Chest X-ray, PA view. Patient: 49 years old, sex F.
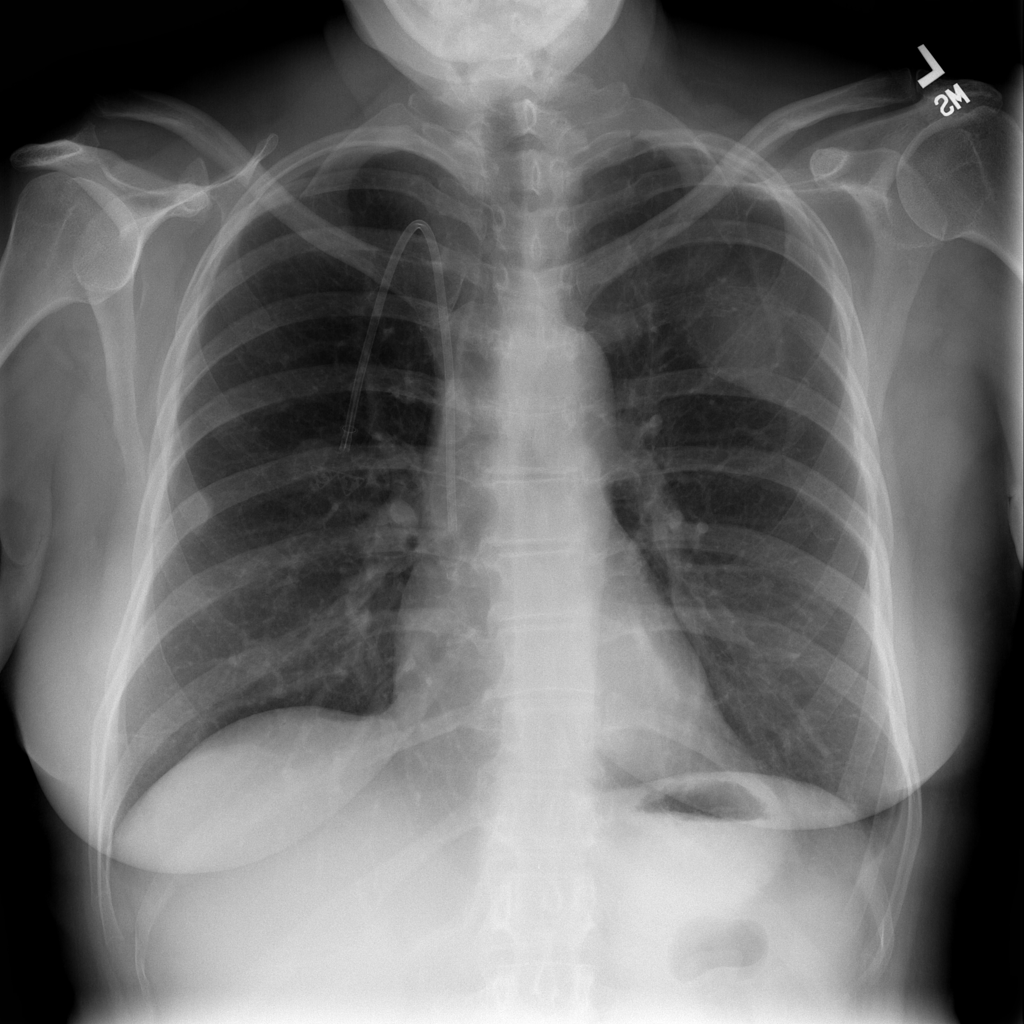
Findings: Effusion